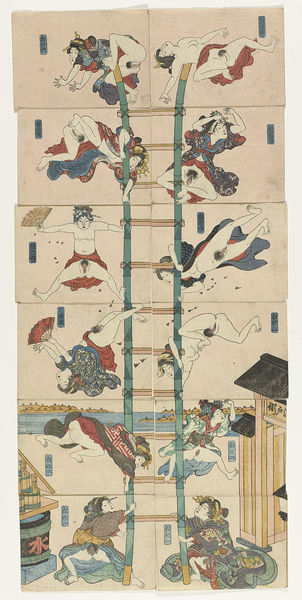
Titel: Serie van twaalf koban Shunga met prostituées in de rol van acrobatische brandweerlieden
Künstler: Utagawa Kuniyoshi
Standort: Amsterdam
Institution: Rijksmuseum
Schlagwörter: akt, blau, kämpfer, nackt, wasser, bunt, rot, häuser, fliegen, japan, leiter, druck, artisten, himmelsleiter, sexualität, ringer